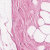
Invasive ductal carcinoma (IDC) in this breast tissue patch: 0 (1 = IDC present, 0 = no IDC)